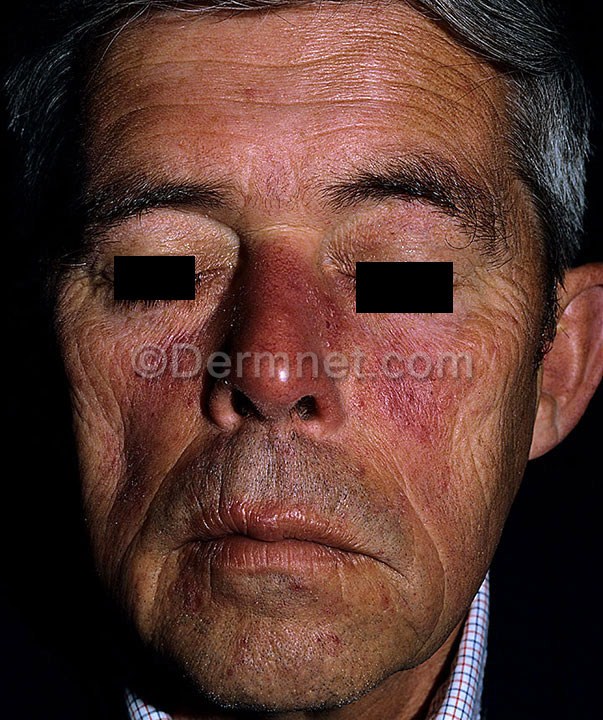
Disease: Acne and Rosacea Photos